Question: I've got a 'CursorAdapter' that's built from a database 'Cursor' and if a 'View' in the first item isn't filled in, it populates the first item's 'View's with whatever data appears in that 'View' in the first subsequent list item where the 'View' was set. In addition, I find that 'onBindView' gets triggered three times for each list item, which seems odd. and it only does this for the first list item, not all the items with null 'View's. Here's what it looks like:

Note that the address of "Julian" got copied to "Alice". whenever I set a break point in the onBindView method, I can see that when the customerName is "Alice Martin", 'if(billingAddressCursor!=null && billingAddressCursor.getCount()>0)' always evaluates to false for all three calls to 'onBindView', so I know it never goes into the billing conditional.
Why is it drawing the wrong values in the first position and how can I stop it? code:
'''
private class CustomerAdapter extends CursorAdapter {
/*** DEBUG CODE, TO BE REMOVED ***/
int aliceBindCount = 0;
int blakeBindCount = 0;
int cscBindCount = 0;
int julianBindCount = 0;
/*** ^^^^^^^^^^^^^^^^^^^^^^^^^ ***/
public CustomerAdapter(Context context, Cursor cursor) {
super(context, cursor);
}
public void bindView(View convertView, Context context, Cursor cursor) {
if(convertView!=null) {
String customerName = cursor.getString(cursor.getColumnIndex(CustomerSchema.NAME));
((TextView)convertView.findViewById(R.id.cli_customer_name)).setText(customerName);
/*** DEBUG CODE, TO BE REMOVED ***/
if(customerName.equals("Alice Martin")) {
aliceBindCount += 1;
} else if(customerName.equals("Blake Slappey")) {
blakeBindCount += 1;
} else if(customerName.equals("Conceptual Systems")) {
cscBindCount += 1;
} else if(customerName.equals("Julian")) {
julianBindCount += 1;
}
/*** ^^^^^^^^^^^^^^^^^^^^^^^^^ ***/
}
final Long billingAddressID = cursor.getLong(cursor.getColumnIndex(CustomerSchema.BILLING_ADDRESS_ID));
Cursor billingAddressCursor = DbDesc.getInstance().getDatabase(getActivity()).query(
LocationSchema.TABLE_NAME,
null,
LocationSchema._ID+"=?",
new String[]{ String.valueOf(billingAddressID) },
null,
null,
null
);
if(billingAddressCursor!=null && billingAddressCursor.getCount()>0) {
billingAddressCursor.moveToFirst();
String street = billingAddressCursor.getString(billingAddressCursor.getColumnIndex(LocationSchema.STREET));
String city = billingAddressCursor.getString(billingAddressCursor.getColumnIndex(LocationSchema.CITY));
String state = billingAddressCursor.getString(billingAddressCursor.getColumnIndex(LocationSchema.STATE));
String zip = billingAddressCursor.getString(billingAddressCursor.getColumnIndex(LocationSchema.ZIP));
if(zip==null || zip.equals("")) {
zip = "[NO ZIP]";
}
if(street==null || street.equals("")) {
street = "[NO STREET]";
}
if(city==null || city.equals("")) {
city = "[NO CITY]";
}
if(state==null || state.equals("")) {
state = "[NO STATE]";
}
((TextView)convertView.findViewById(R.id.cli_street)).setText(street);
((TextView)convertView.findViewById(R.id.cli_city_state_zip)).setText(city+", "+state+" "+zip);
}
}
public View newView(Context context, Cursor cursor, ViewGroup parent) {
LayoutInflater inflater = LayoutInflater.from(context);
View v = inflater.inflate(R.layout.customer_list_item, parent, false);
return v;
}
}
'''
And I am certain that Alice should not have a billing address associated with that record. Here is the table query from sqlite3. The only record with a billing address id is Julian's record, as you can see:
'''
sqlite> .tables
.tables
android_metadata contract location
contact customer phone
sqlite> select * from customer;
select * from customer;
2|Conceptual Systems|||||||
3|Blake Slappey|||||||
4|Julian|1||||||
5|Alice Martin|||||||
'''
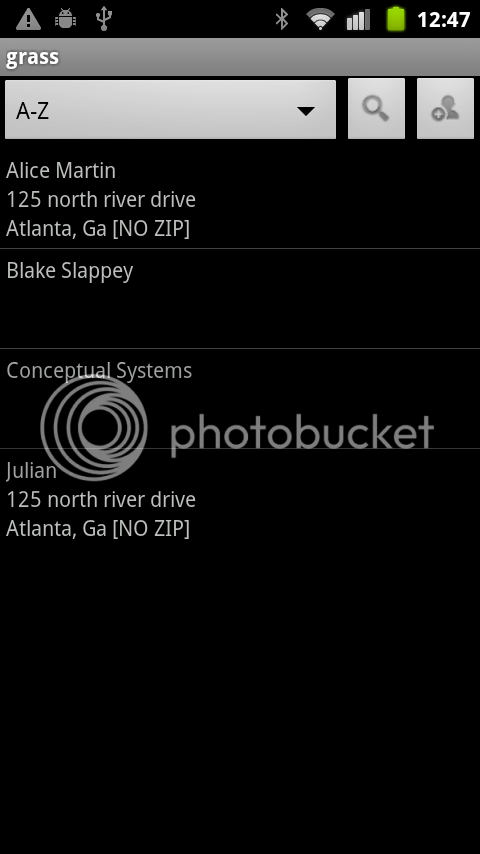
Answer: 'ListView' recycles its row views, so old values that aren't explicitly set will hang around in subsequent uses. In your code, if the query inside your binder doesn't return any rows, the values in the view from its previous use will remain. Not what you want.
Here is a re-coding that should fix the problem:
'''
String street = "[NO STREET]";
String city = "[NO CITY]";
String state = "[NO STATE]";
String zip = "[NO ZIP]";
if(billingAddressCursor!=null && billingAddressCursor.getCount()>0) {
billingAddressCursor.moveToFirst();
String tmp = billingAddressCursor.getString(billingAddressCursor.getColumnIndex(LocationSchema.STREET));
if (tmp != null) street = tmp;
tmp = billingAddressCursor.getString(billingAddressCursor.getColumnIndex(LocationSchema.CITY));
if (tmp != null) city = tmp;
tmp = billingAddressCursor.getString(billingAddressCursor.getColumnIndex(LocationSchema.STATE));
if (tmp != null) state = tmp;
tmp = billingAddressCursor.getString(billingAddressCursor.getColumnIndex(LocationSchema.ZIP));
if (tmp != null) zip = tmp;
}
((TextView)convertView.findViewById(R.id.cli_street)).setText(street);
((TextView)convertView.findViewById(R.id.cli_city_state_zip)).setText(city+", "+state+" "+zip);
'''
Having said that, this is not the right way to fill this list. One DB query per list item is going to produce a performance dog. The simplest fix is to use a single 'INNER JOIN' to retrieve all the information from both tables in one query. It's still possible the query will take too long if run on the UI thread. The preferred fix is to use the background 'Loader' capability Android to do it without tying up the UI thread.